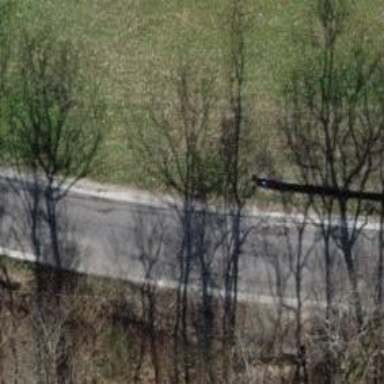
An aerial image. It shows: Unclassified road with asphalt surface.